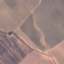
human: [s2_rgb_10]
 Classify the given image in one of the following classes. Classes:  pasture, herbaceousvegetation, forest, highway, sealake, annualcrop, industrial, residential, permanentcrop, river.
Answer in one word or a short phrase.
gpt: AnnualCrop